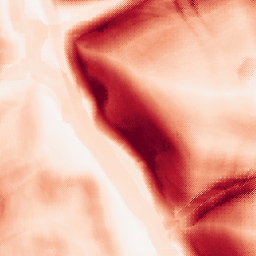
Category: morphological
Decomposition family: morphological_square
Decomposition parameters: operation: gradient
size: 15
Upsampling method: regularized
Upsampling parameters: scale: 4
lambda_reg: 0.1
Upsampling scale: 4